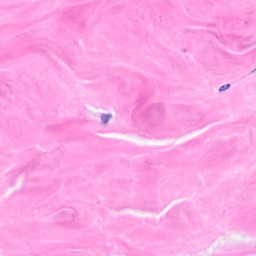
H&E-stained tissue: Breast